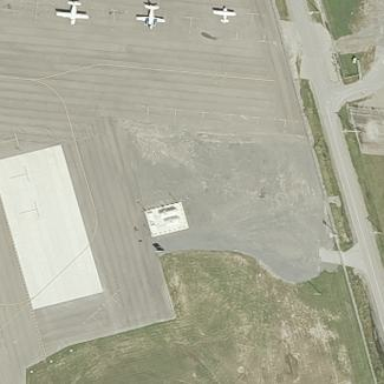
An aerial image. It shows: Apron at the airport.